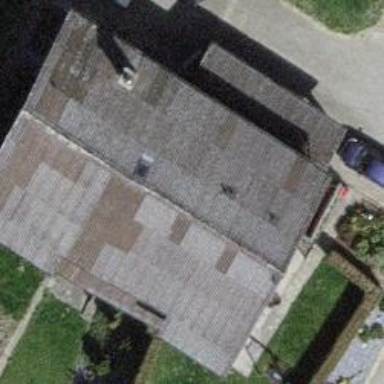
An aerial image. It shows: Simple and straightforward house.